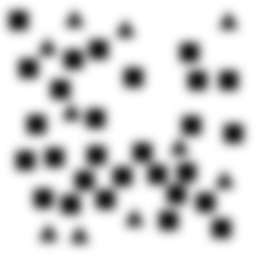
Squares: 28
Triangles: 10
Stars: 0
Total shapes: 38